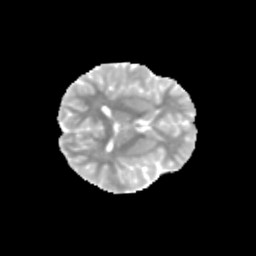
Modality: MD
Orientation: axial
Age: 13
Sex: female
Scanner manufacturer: siemens
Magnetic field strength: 3 T
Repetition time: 3.8 s
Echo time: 0.07 s